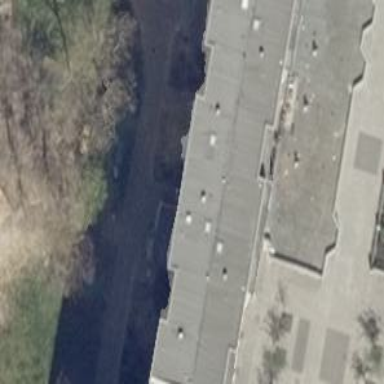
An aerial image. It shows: Apartment building with flat roof.